Question: I am generating menu items dynamically, following is my menu
'''
<ItemsControl x:Name="MainToolbar"
cal:RegionManager.RegionName="{x:Static inf:RegionNames.MainToolBarRegion}"
HorizontalAlignment="Stretch"
VerticalAlignment="Top"
Margin="0,10,841,0"
RenderTransformOrigin="-0.133,-5.917"
Height="28"
Width="35">
<ItemsControl.RenderTransform>
<TransformGroup>
<ScaleTransform />
<SkewTransform />
<RotateTransform />
<TranslateTransform />
</TransformGroup>
</ItemsControl.RenderTransform>
<Menu IsMainMenu="True"
Margin="0,0,0,0"
Height="28"
ItemsSource="{Binding Path=Menu}"
Width="400">
<Menu.Resources>
<Style x:Key="ThemeMenuItemStyle"
TargetType="MenuItem"
BasedOn="{StaticResource KV_MenuItem}">
<Setter Property="Header"
Value="{Binding Path=Text}"></Setter>
<Setter Property="Command"
Value="{Binding Path=Command}" />
<Setter Property="IsCheckable"
Value="True" />
<Setter Property="MinWidth"
Value="80" />
</Style>
</Menu.Resources>
</Menu>
</ItemsControl>
'''
My menu items added to the menu correctly (from my another service)
The problem here is my generated view not showing properly, means i can only see a small box where rest view is clipped off. (it does not expand to its contents). how can i see my full menu shown?

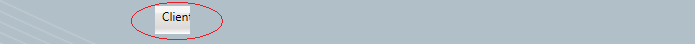
Answer: In your ItemsControl declaration remove the Width declaration and possible the Margin as well. Those properties maybe restricting your view.